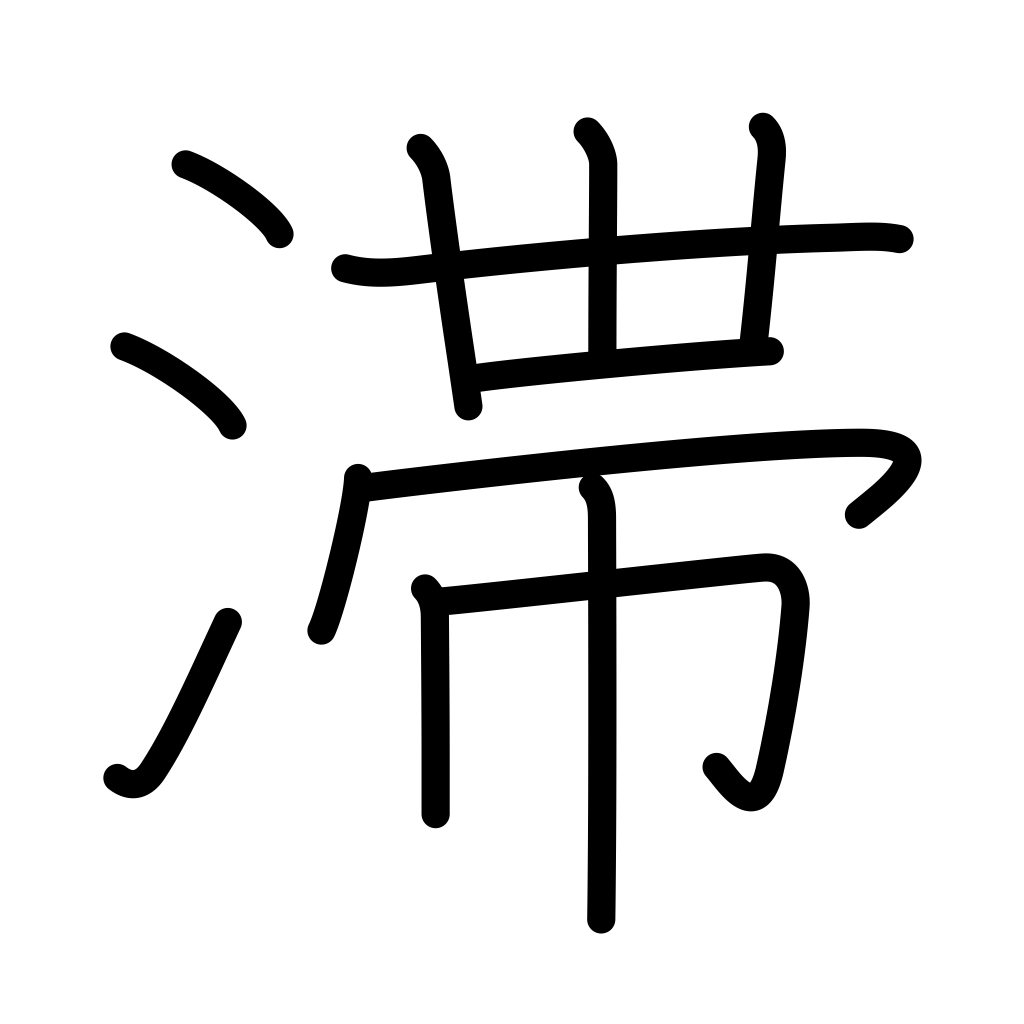
Meaning: stagnate, be delayed, overdue, arrears